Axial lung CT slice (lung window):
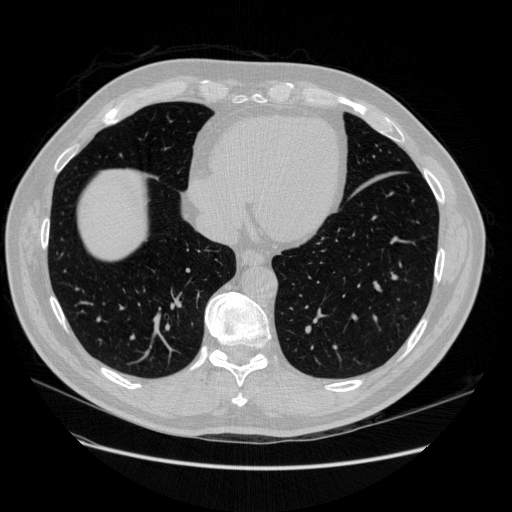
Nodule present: no